Question: I have added a UISearchController to my code using the following method:
'''
self.searchController = [[UISearchController alloc] initWithSearchResultsController:nil];
self.searchController.searchResultsUpdater = self;
self.searchController.dimsBackgroundDuringPresentation = NO;
self.searchController.searchBar.scopeButtonTitles = @[];
self.searchController.searchBar.delegate = self;
self.tableView.tableHeaderView = self.searchController.searchBar;
[self.searchController.searchBar sizeToFit];
self.definesPresentationContext = YES;
'''
This creates my search controller and adds it to the top of my tableView. Annoyingly it starts visible though:

I can hide it by sliding it up under the navigation bar which suggests the underlying functionality of the code is working but I can't get it to start hidden so I can slide it down.
I have tried adjusting the edge insets, I have tried setting the navigation bar to translucent, I have tried to go through the search bar tutorials online but nothing seems to be dealing with this issue.
Any help very welcome
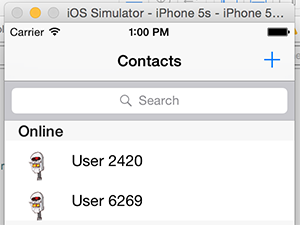
Answer: Did you try setting the content offset of your table view?
'''
[self.tableView setContentOffset:CGPointMake(0, self.searchController.searchBar.frame.size.height) animated:NO];
'''